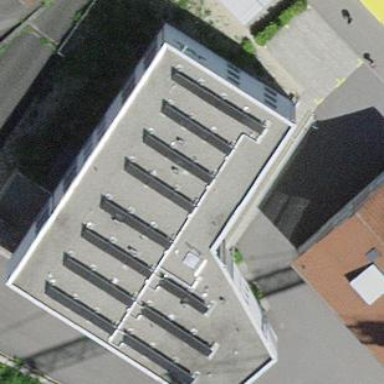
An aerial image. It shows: Building.